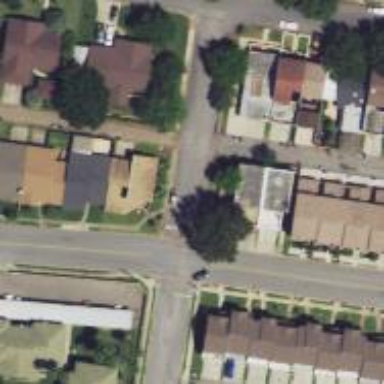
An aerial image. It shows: Alley classified as service road.